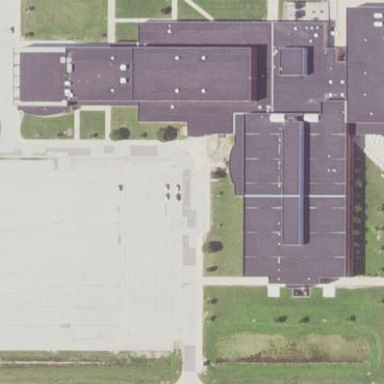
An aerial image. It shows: High school building.